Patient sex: M
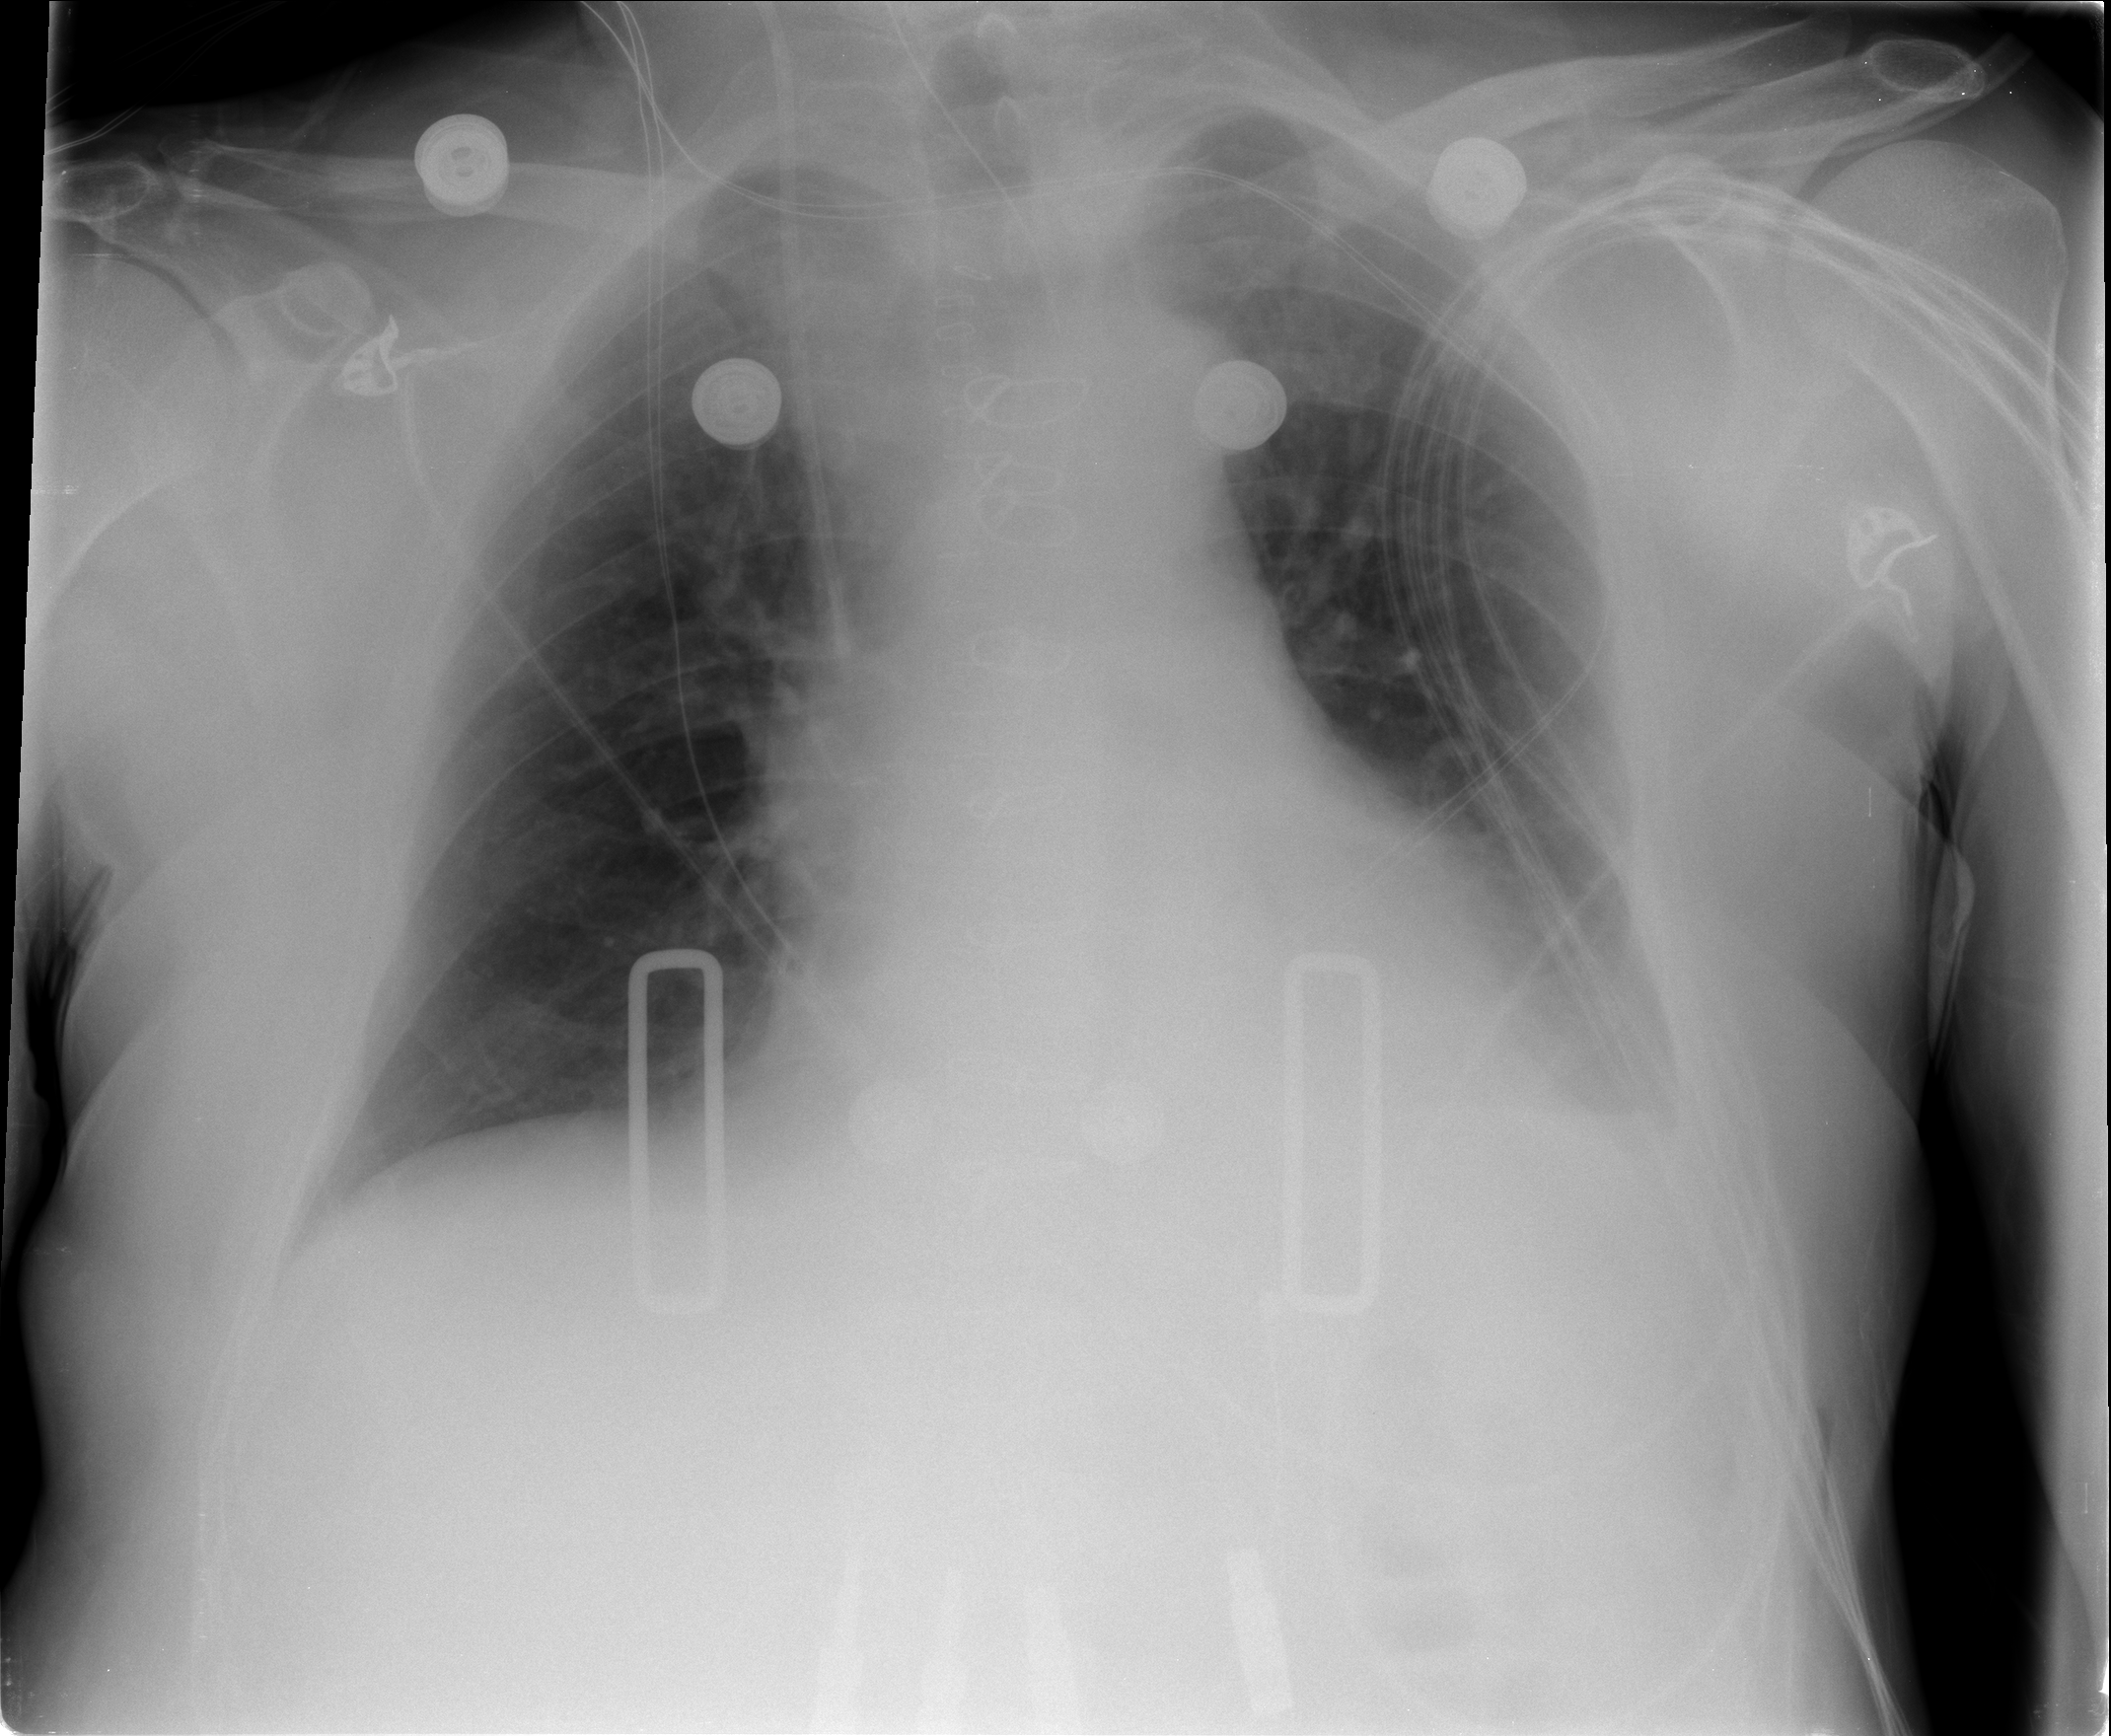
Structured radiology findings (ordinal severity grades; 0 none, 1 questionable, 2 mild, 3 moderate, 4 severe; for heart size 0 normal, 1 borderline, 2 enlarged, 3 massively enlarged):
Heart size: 0
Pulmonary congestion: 2
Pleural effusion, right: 0
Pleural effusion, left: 2
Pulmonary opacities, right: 0
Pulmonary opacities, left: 0
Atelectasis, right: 0
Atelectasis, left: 2